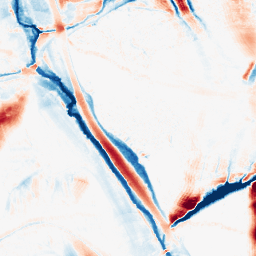
Category: morphological
Decomposition family: morphological_ellipse
Decomposition parameters: operation: average
width: 20
height: 50
Upsampling method: sinc_hamming
Upsampling parameters: scale: 8
kernel_size: 16
Upsampling scale: 8